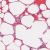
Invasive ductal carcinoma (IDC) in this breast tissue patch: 0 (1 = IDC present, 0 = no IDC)